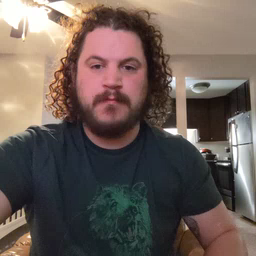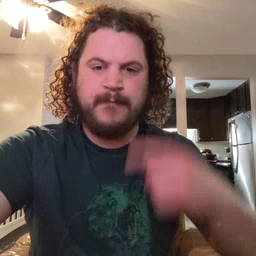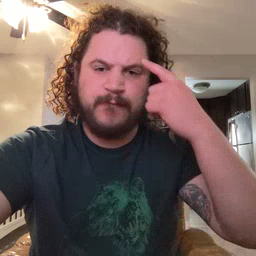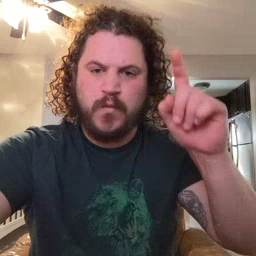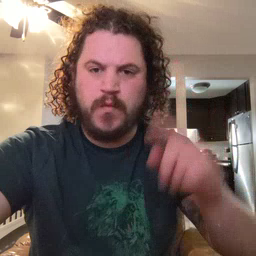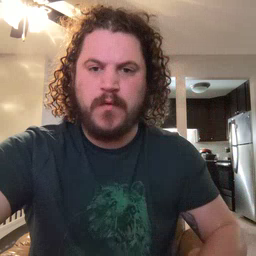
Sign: for